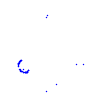
Particle: proton